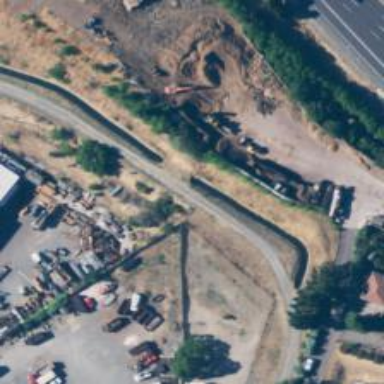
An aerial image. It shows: Culvert underpass for canal.